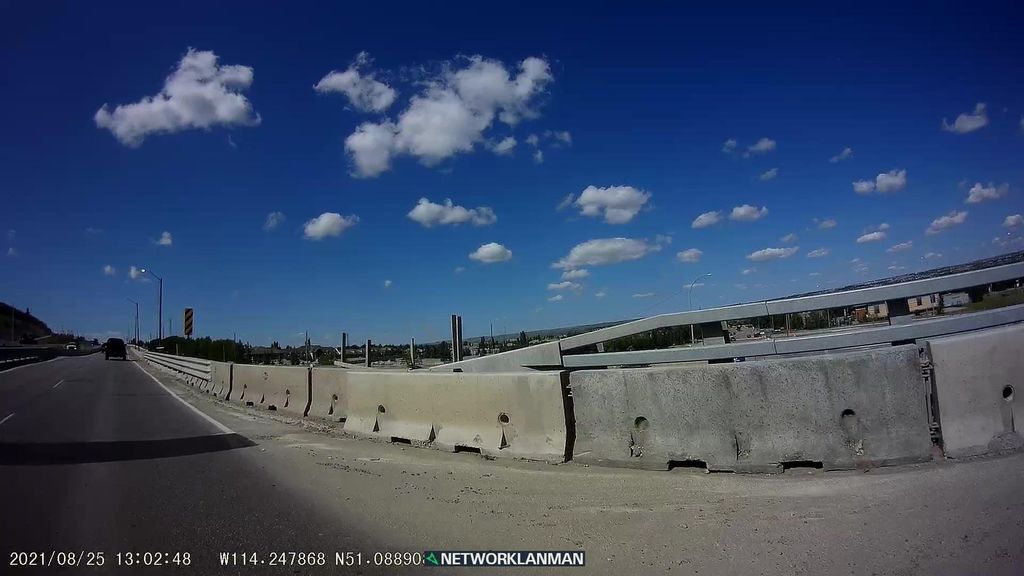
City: calgary